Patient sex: F
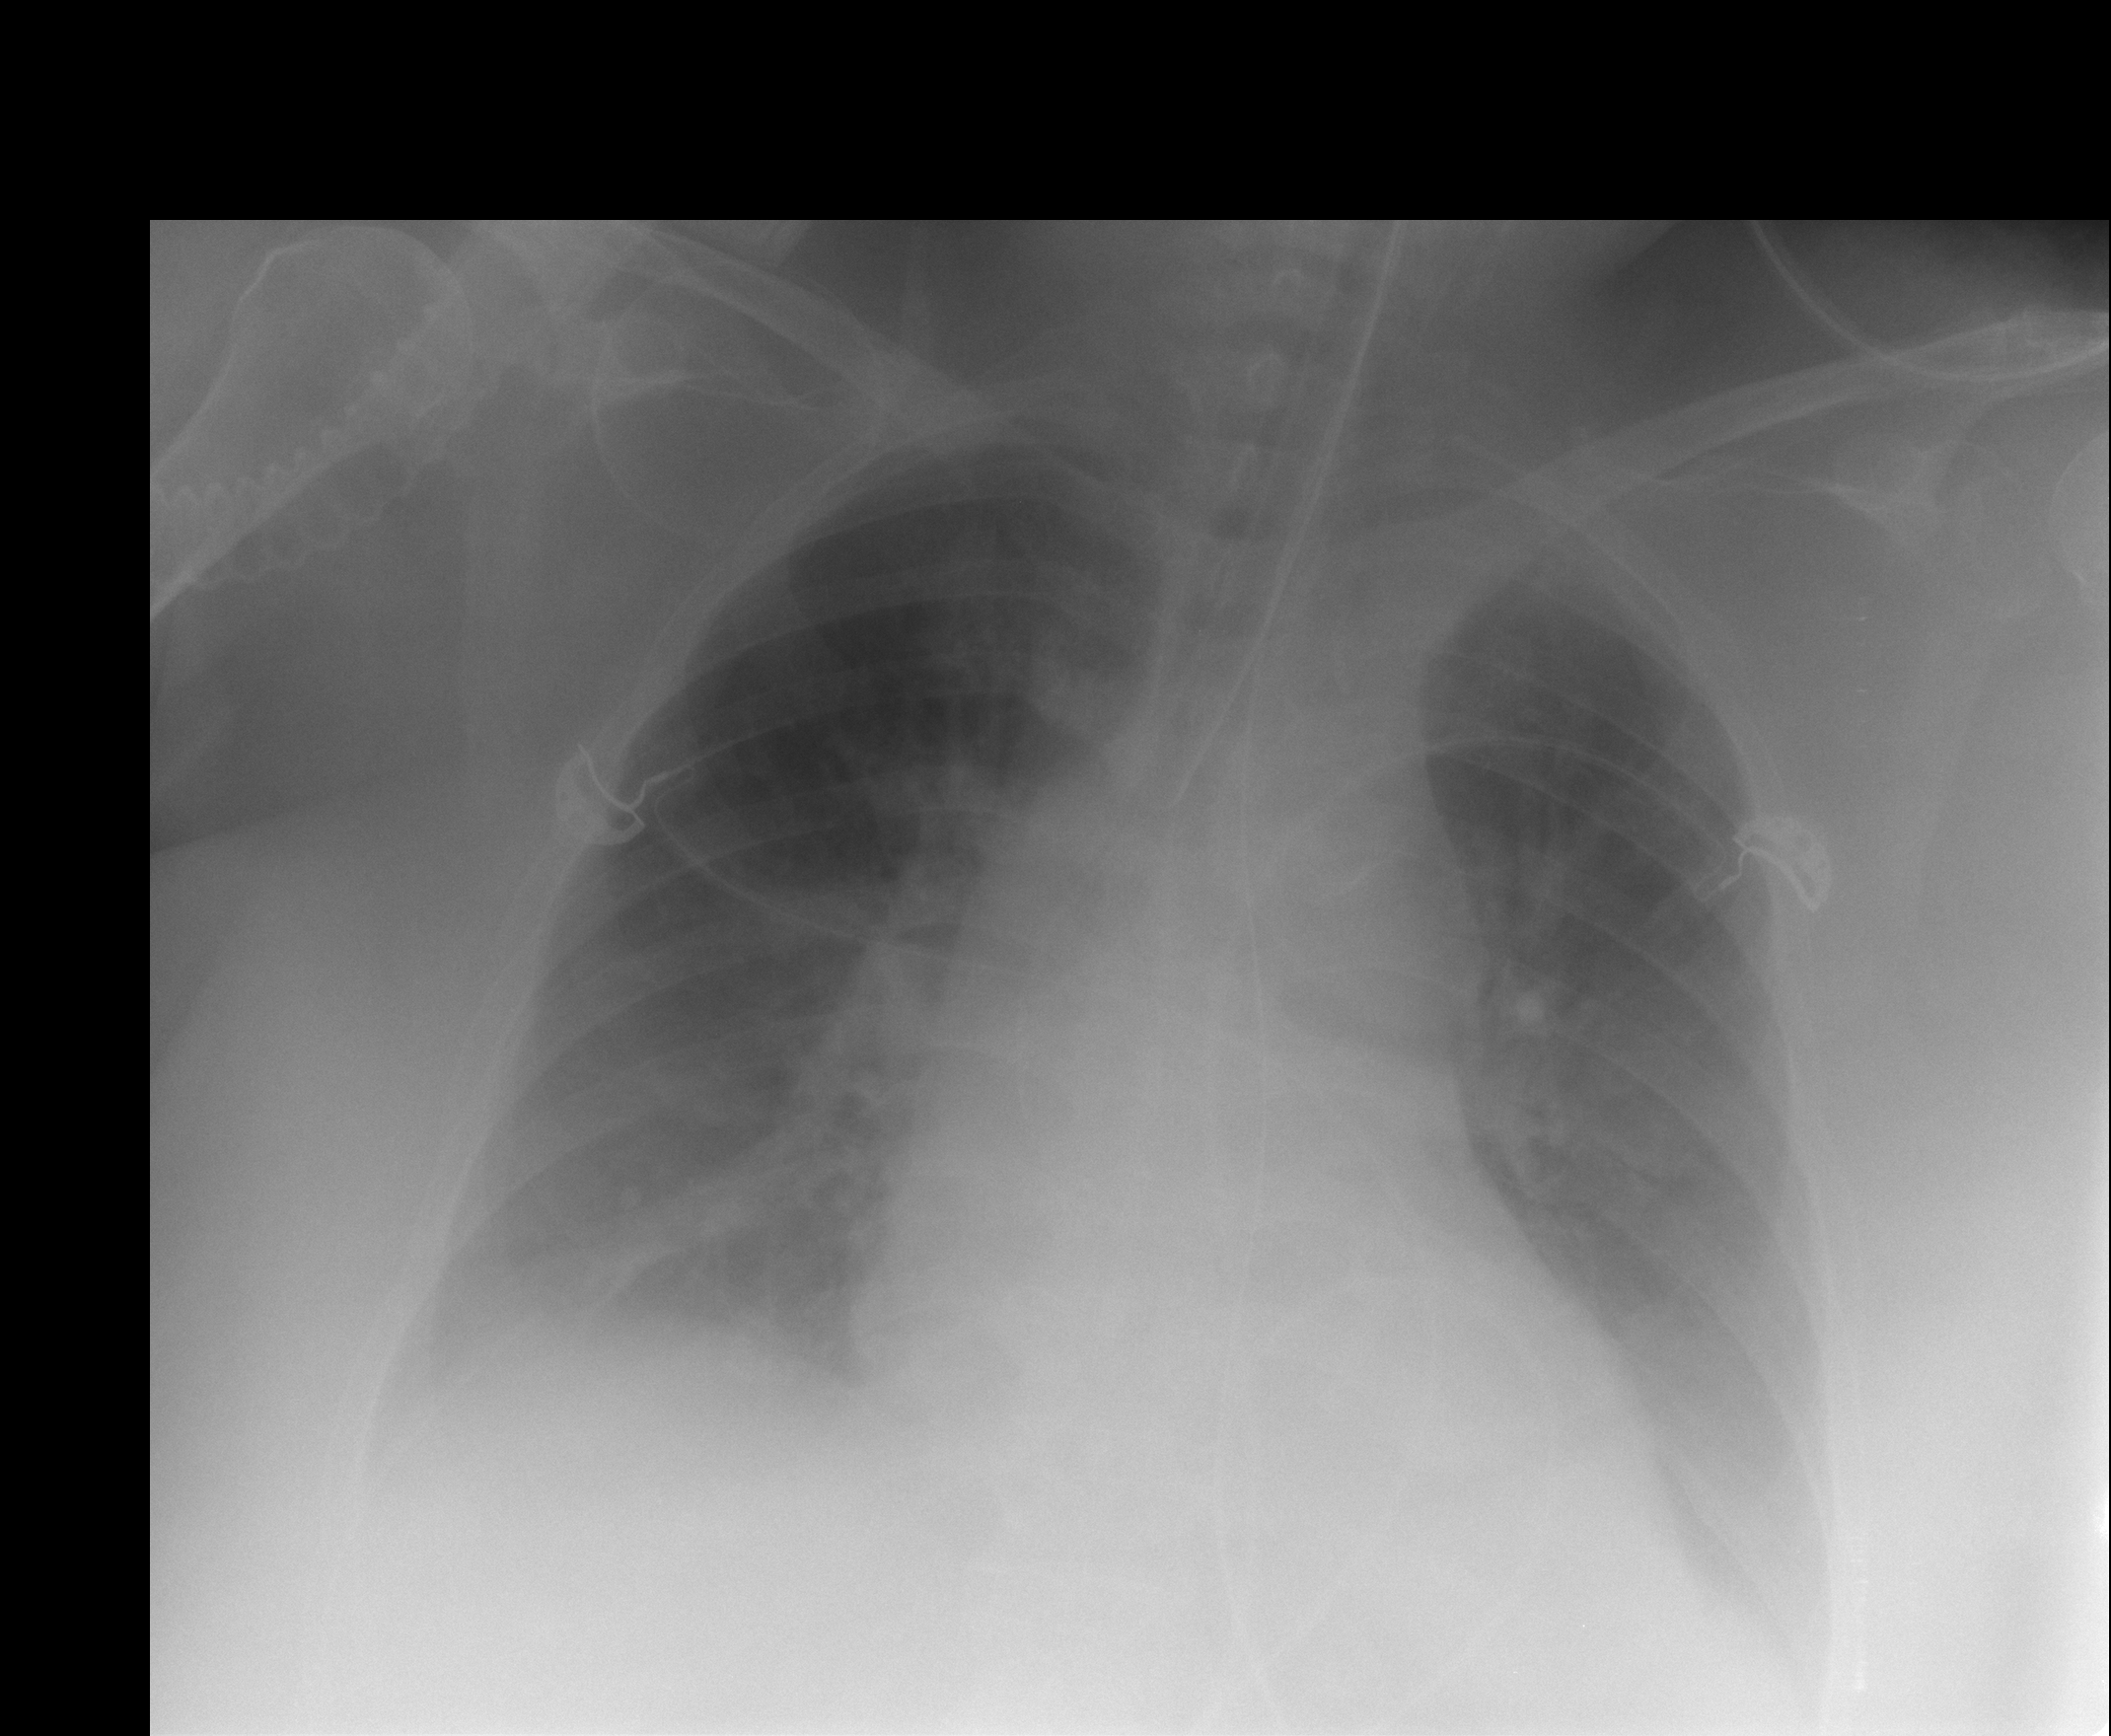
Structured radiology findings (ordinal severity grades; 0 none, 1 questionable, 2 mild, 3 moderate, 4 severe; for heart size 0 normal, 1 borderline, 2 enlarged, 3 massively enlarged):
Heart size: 0
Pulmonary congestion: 2
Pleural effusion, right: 2
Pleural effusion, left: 2
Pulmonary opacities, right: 0
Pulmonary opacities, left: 0
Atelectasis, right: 2
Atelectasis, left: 2